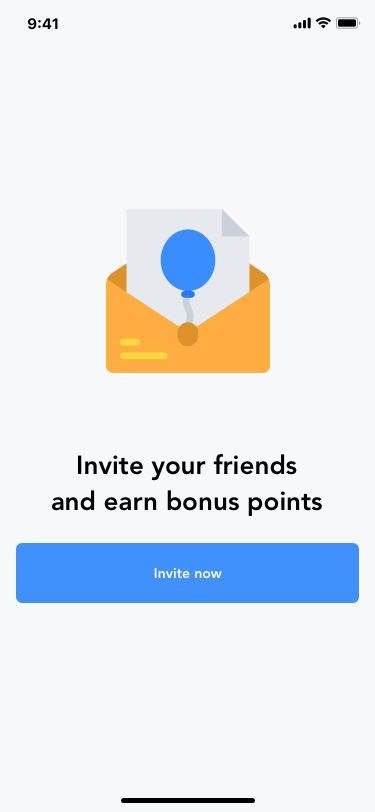
Text in this UI design:
Invite your friends
and earn bonus points